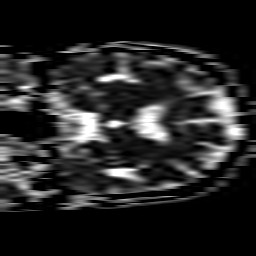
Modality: ADC
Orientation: coronal
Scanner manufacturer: philips
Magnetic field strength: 1.5 T
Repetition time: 3.13 s
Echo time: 0.06318 s